Field crop: tomato
Growth stage: 1
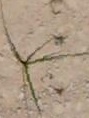
Species: cyperus